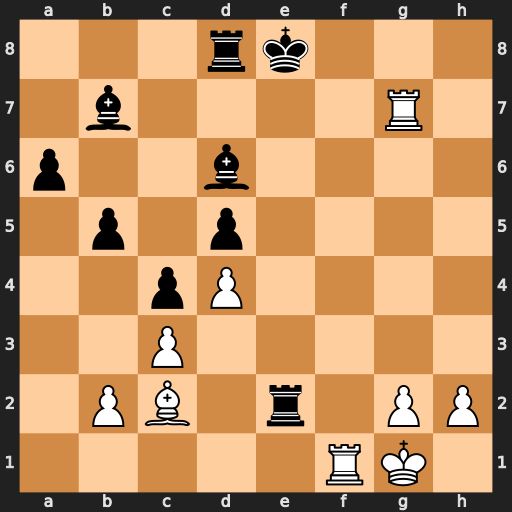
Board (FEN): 3rk3/1b4R1/p2b4/1p1p4/2pP4/2P5/1PB1r1PP/5RK1
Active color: w
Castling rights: -
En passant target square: -
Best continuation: Bg6#